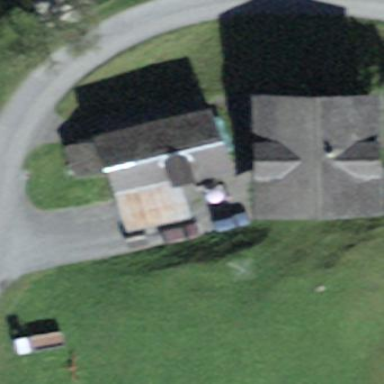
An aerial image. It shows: Rural barn.